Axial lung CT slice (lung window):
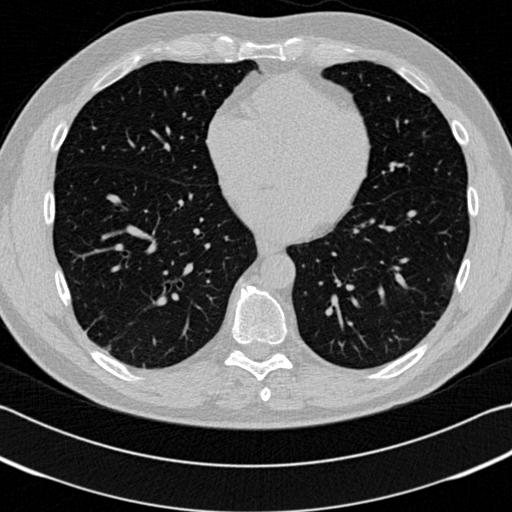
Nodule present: no